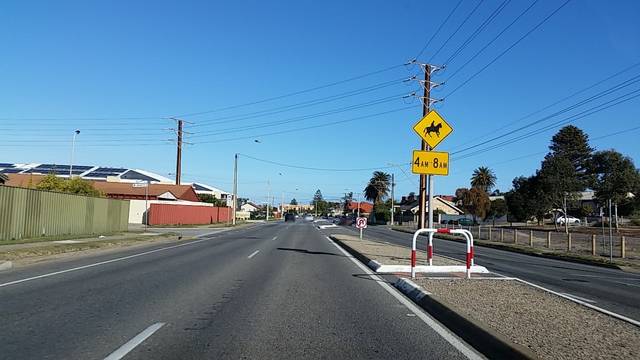
Region: Australia
Coordinates: -34.855, 138.479